Field crop: maize
Growth stage: 2
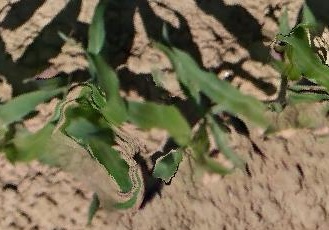
Species: maize